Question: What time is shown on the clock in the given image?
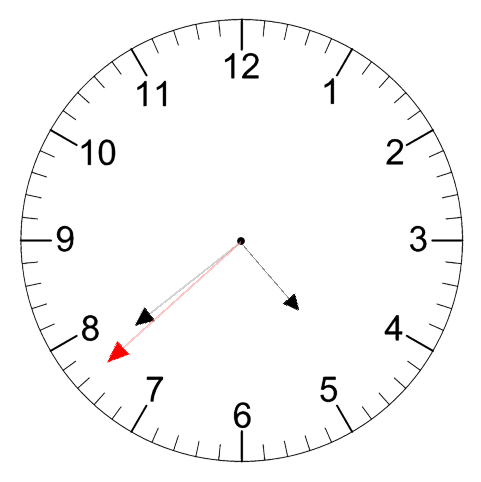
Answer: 04:38:38